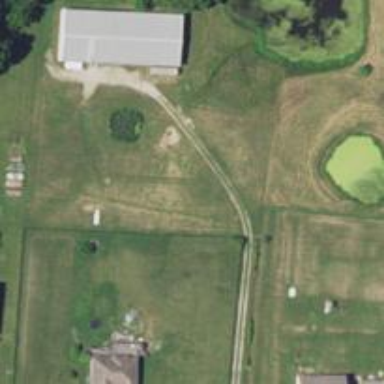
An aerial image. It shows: Driveway.